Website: home-depot
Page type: review-order
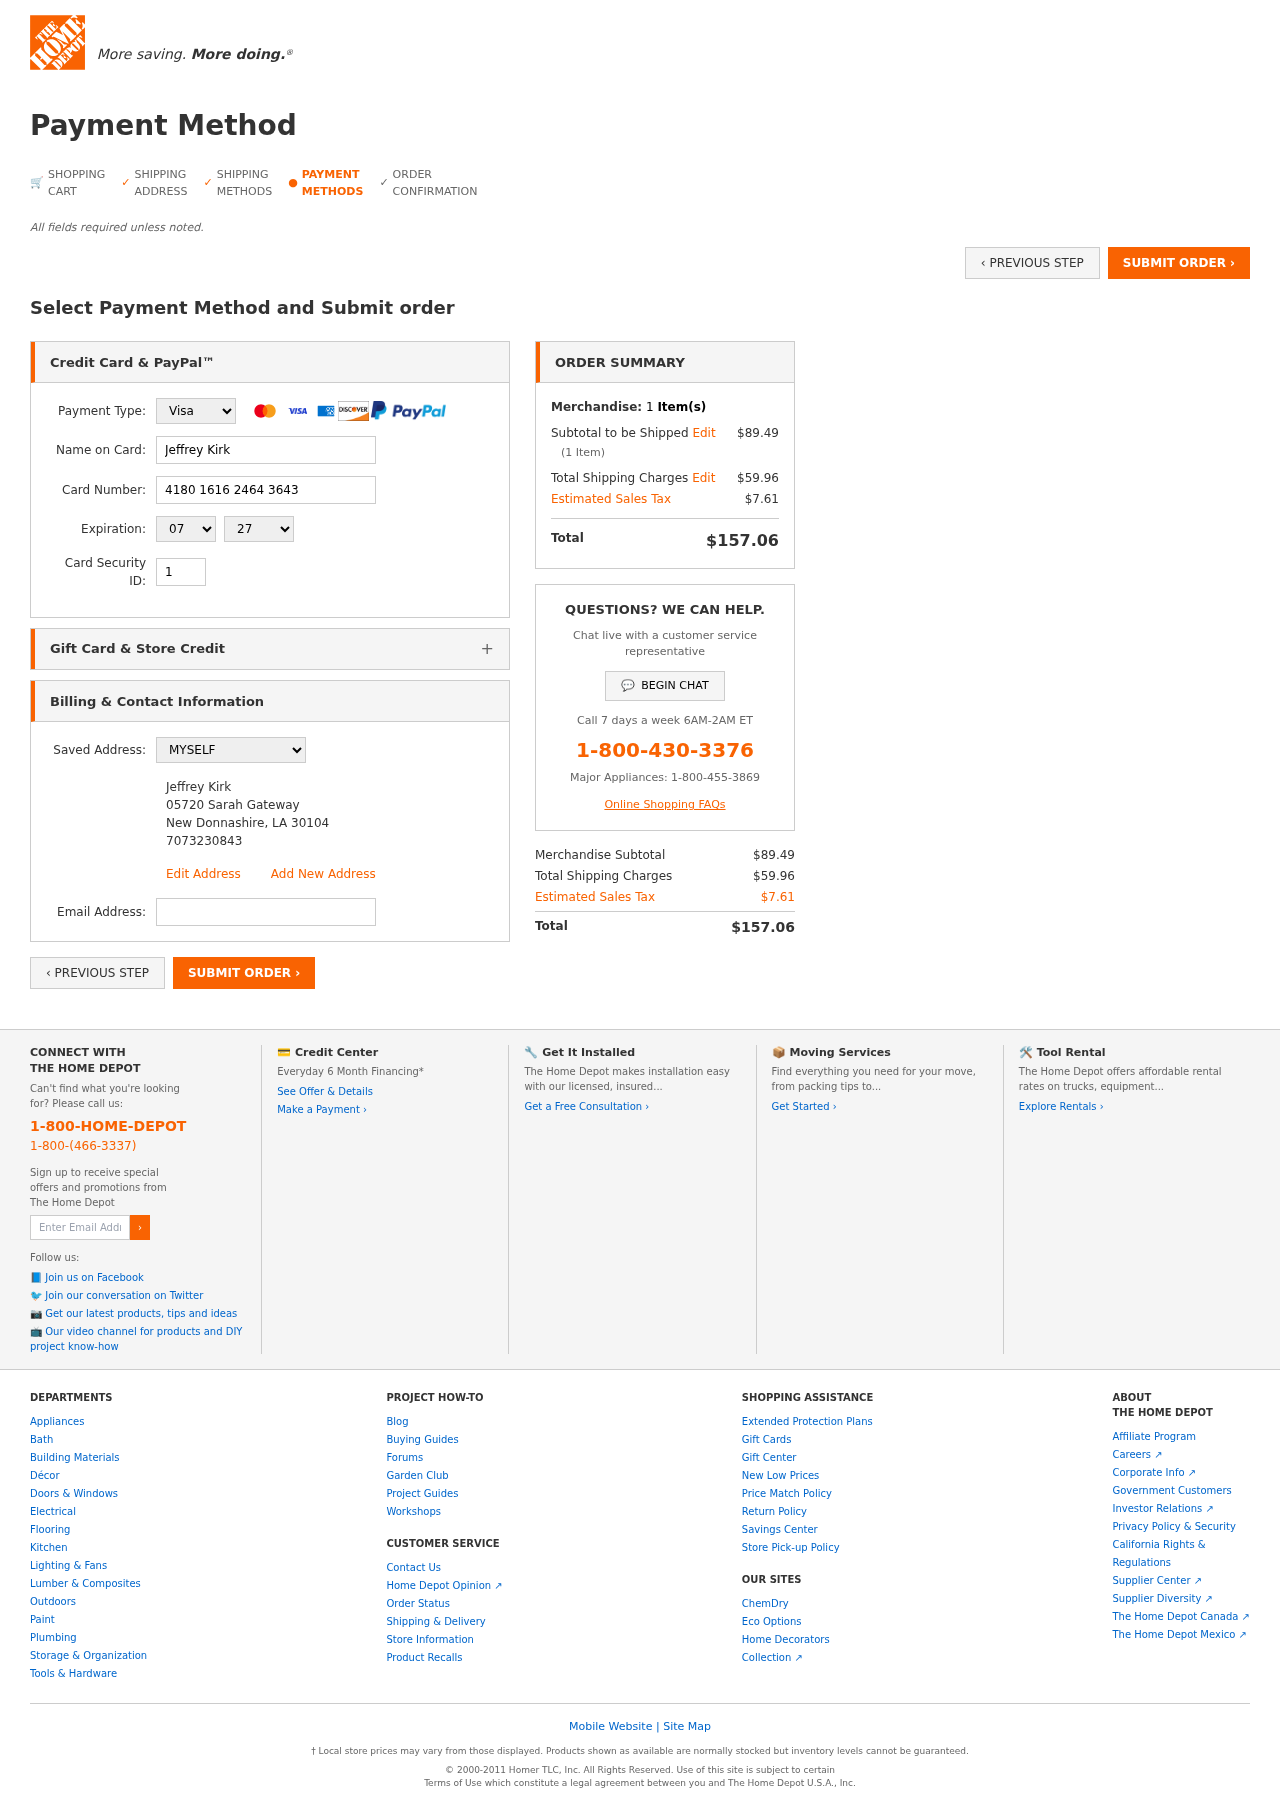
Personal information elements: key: PII_CARD_CVV
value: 129
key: PII_CARD_EXPIRY_MONTH
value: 07
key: PII_CARD_EXPIRY_YEAR
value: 27
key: PII_CARD_NUMBER
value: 4180 1616 2464 3643
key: PII_CARD_TYPE
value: Visa
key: PII_EMAIL
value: jeffrey.kirk@hotmail.com
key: PII_FULLNAME
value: Jeffrey Kirk
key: PII_FULLNAME2
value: Jeffrey Kirk
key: PII_STREET2
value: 05720 Sarah Gateway
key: PII_CITY2
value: New Donnashire
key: PII_STATE_ABBR2
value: LA
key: PII_POSTCODE2
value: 30104
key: PII_PHONE2
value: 7073230843
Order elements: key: ORDER_NUM_ITEMS
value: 1
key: ORDER_SUBTOTAL
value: $89.49
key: ORDER_NUM_ITEMS2
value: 1
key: ORDER_SHIPPING_COST
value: $59.96
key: ORDER_TAX
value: $7.61
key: ORDER_TOTAL
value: $157.06
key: ORDER_SUBTOTAL2
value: $89.49
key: ORDER_SHIPPING_COST2
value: $59.96
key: ORDER_TAX2
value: $7.61
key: ORDER_TOTAL2
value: $157.06